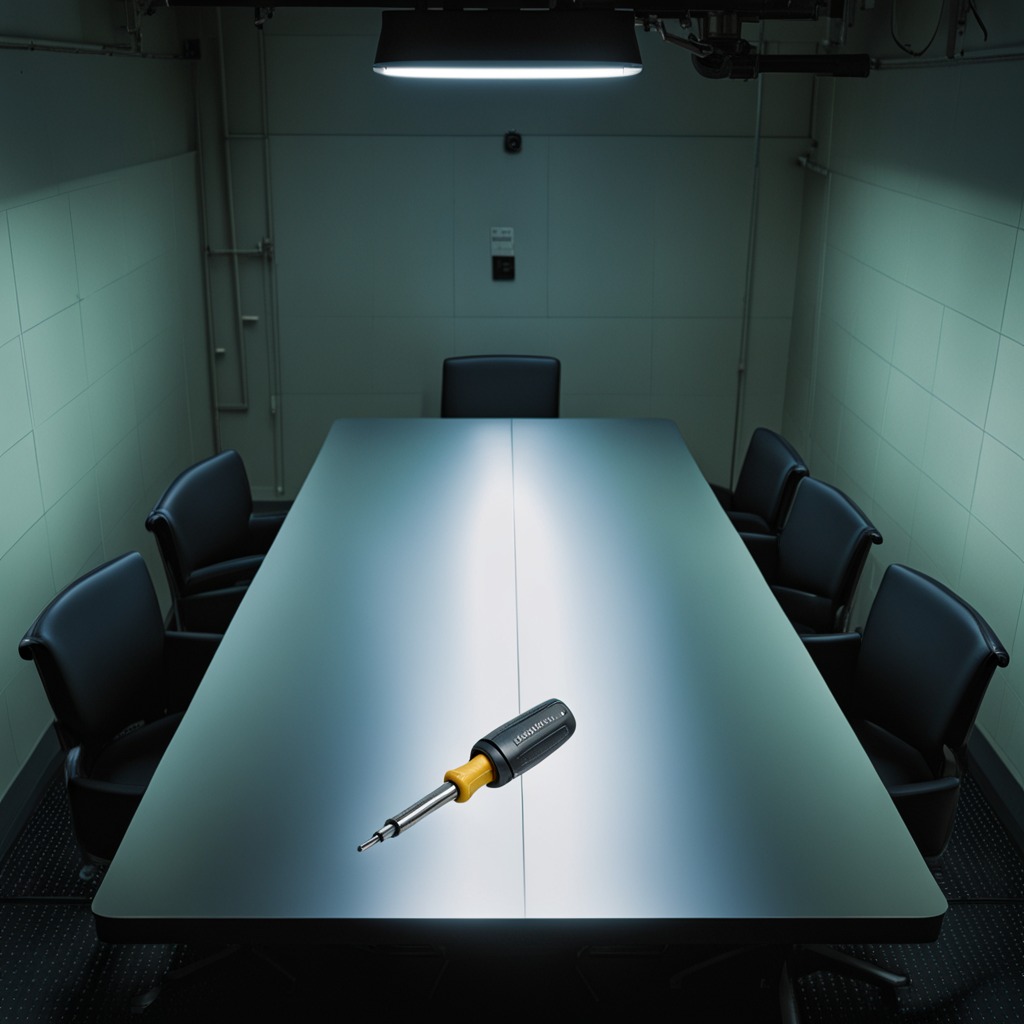
A screwdriver lying on a clean empty table in a railway signal maintenance room lit by harsh overhead fluorescents